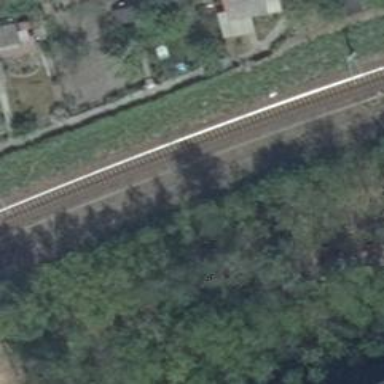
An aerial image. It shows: Railway with electrified contact lines.